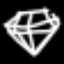
Label: diamond